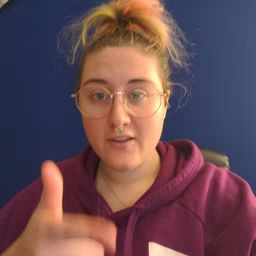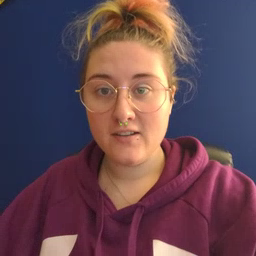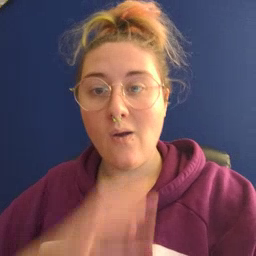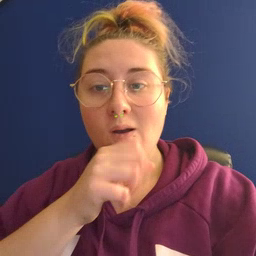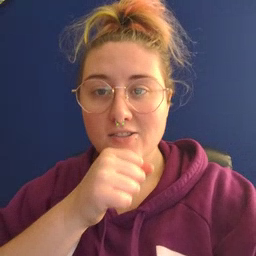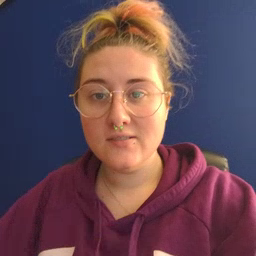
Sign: orange